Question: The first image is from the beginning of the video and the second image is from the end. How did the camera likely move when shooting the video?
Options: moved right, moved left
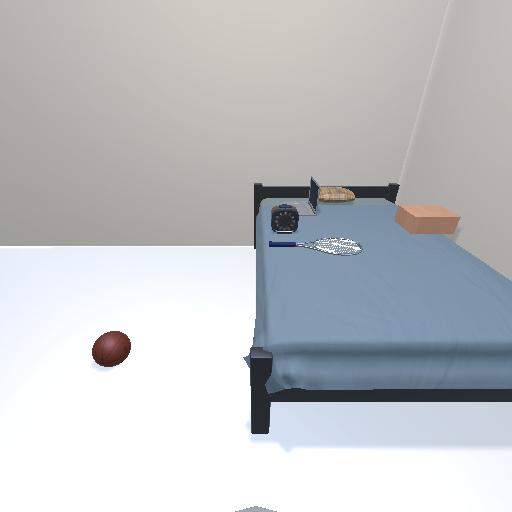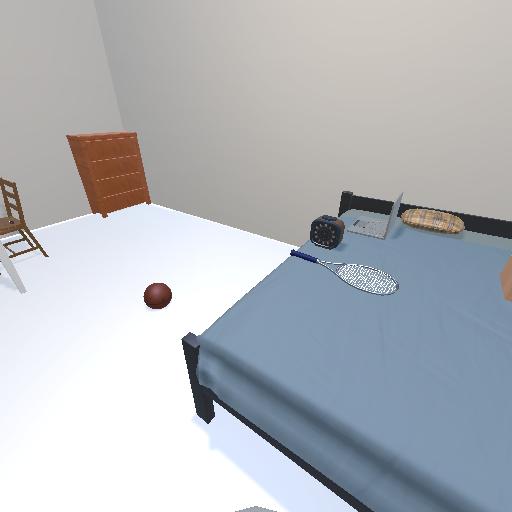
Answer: moved right